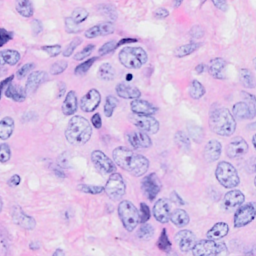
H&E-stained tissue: Breast